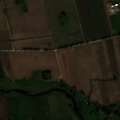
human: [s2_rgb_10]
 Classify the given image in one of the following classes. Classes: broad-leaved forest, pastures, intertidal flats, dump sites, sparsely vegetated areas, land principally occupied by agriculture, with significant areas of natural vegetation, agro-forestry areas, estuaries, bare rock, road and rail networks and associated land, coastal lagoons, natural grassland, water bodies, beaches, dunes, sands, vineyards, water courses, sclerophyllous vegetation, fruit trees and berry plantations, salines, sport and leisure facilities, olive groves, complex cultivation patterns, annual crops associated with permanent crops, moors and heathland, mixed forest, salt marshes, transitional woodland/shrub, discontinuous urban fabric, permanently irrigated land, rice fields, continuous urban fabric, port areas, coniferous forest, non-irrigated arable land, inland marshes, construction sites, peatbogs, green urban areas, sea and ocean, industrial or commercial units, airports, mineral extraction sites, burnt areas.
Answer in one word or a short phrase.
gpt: discontinuous urban fabric, industrial or commercial units, non-irrigated arable land, fruit trees and berry plantations, complex cultivation patterns, land principally occupied by agriculture, with significant areas of natural vegetation